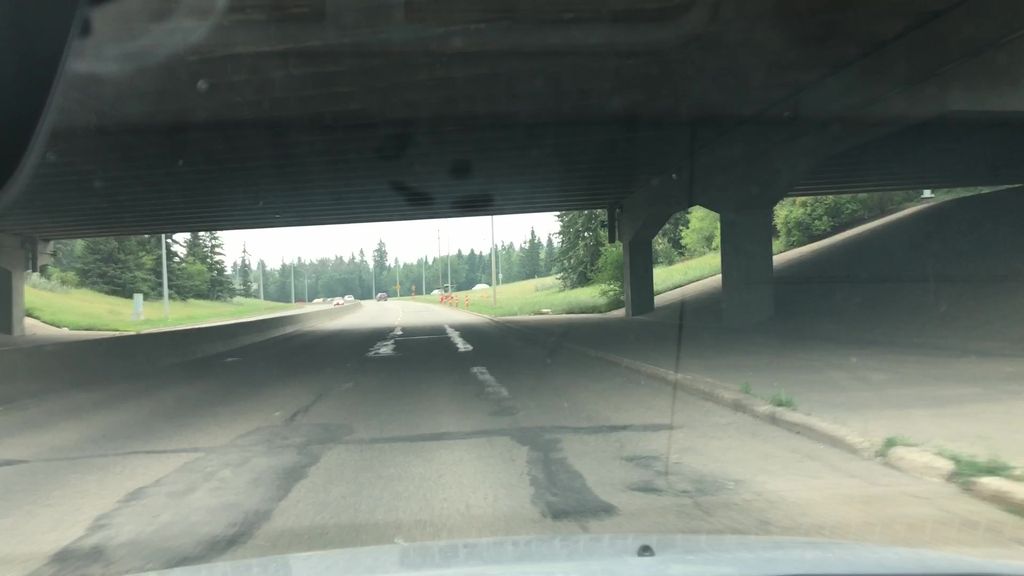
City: edmonton